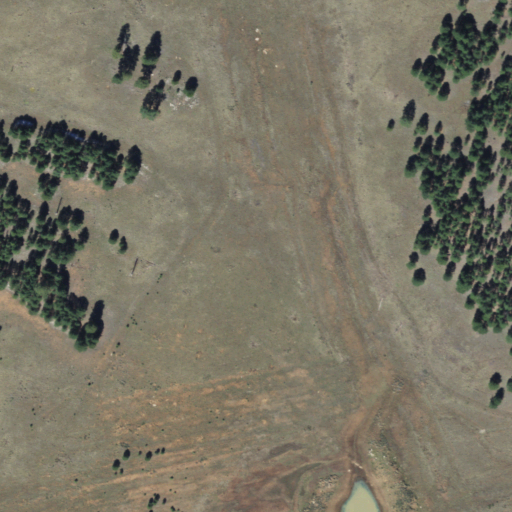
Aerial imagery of plain(s) in Arizona named Long Park containing grassland, shrub, and evergreen forest